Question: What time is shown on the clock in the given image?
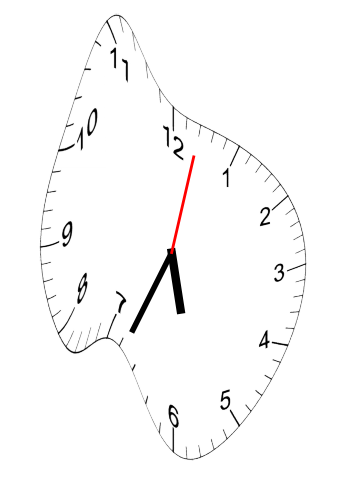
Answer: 05:34:02